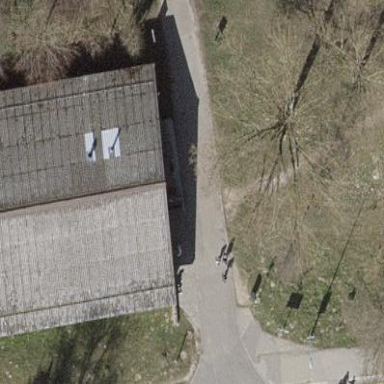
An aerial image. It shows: Building with toilets.